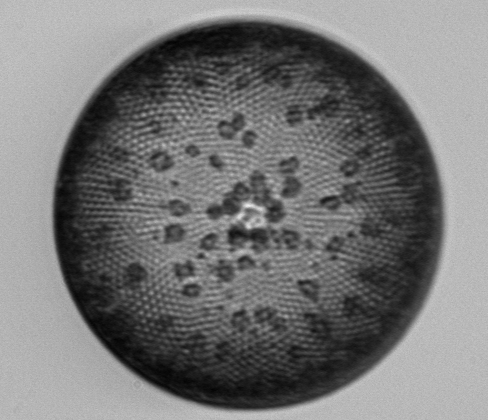
Label: Coscinodiscus